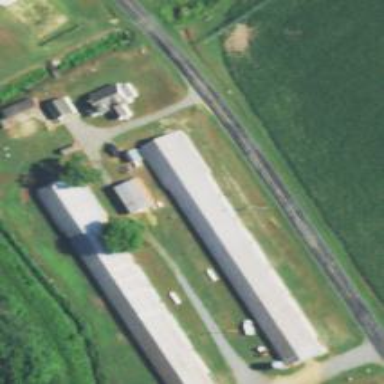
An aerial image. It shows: Farm auxiliary building.